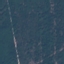
Land use / land cover: Forest